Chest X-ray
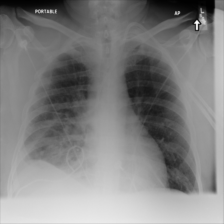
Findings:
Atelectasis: positive
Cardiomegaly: negative
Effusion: positive
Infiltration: positive
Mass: negative
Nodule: negative
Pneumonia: negative
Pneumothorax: negative
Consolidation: negative
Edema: negative
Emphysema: negative
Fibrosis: negative
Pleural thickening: negative
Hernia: negative